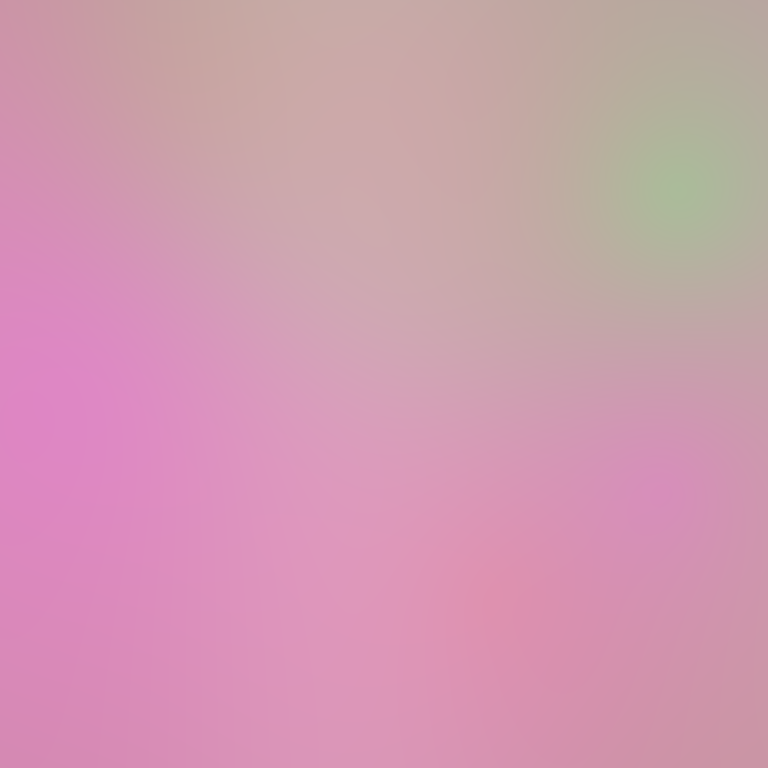
Abstract light effect, smooth gradient from soft pink to gentle green, calm atmosphere, diffuse glow, no room, no furniture, no objects.